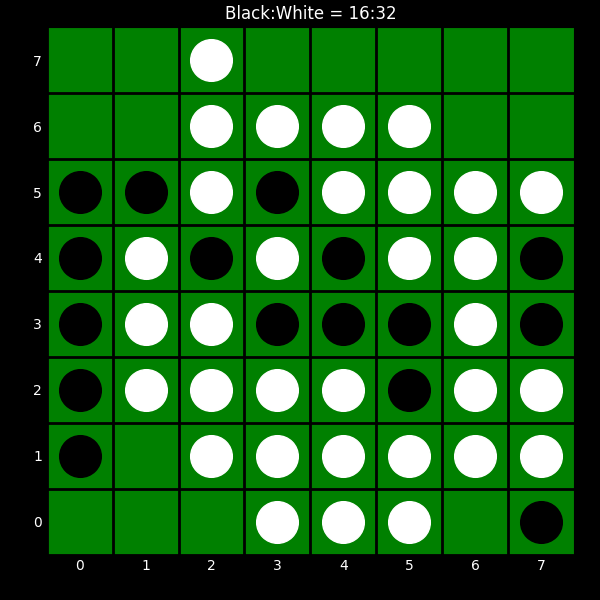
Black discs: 16
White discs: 32